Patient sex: F
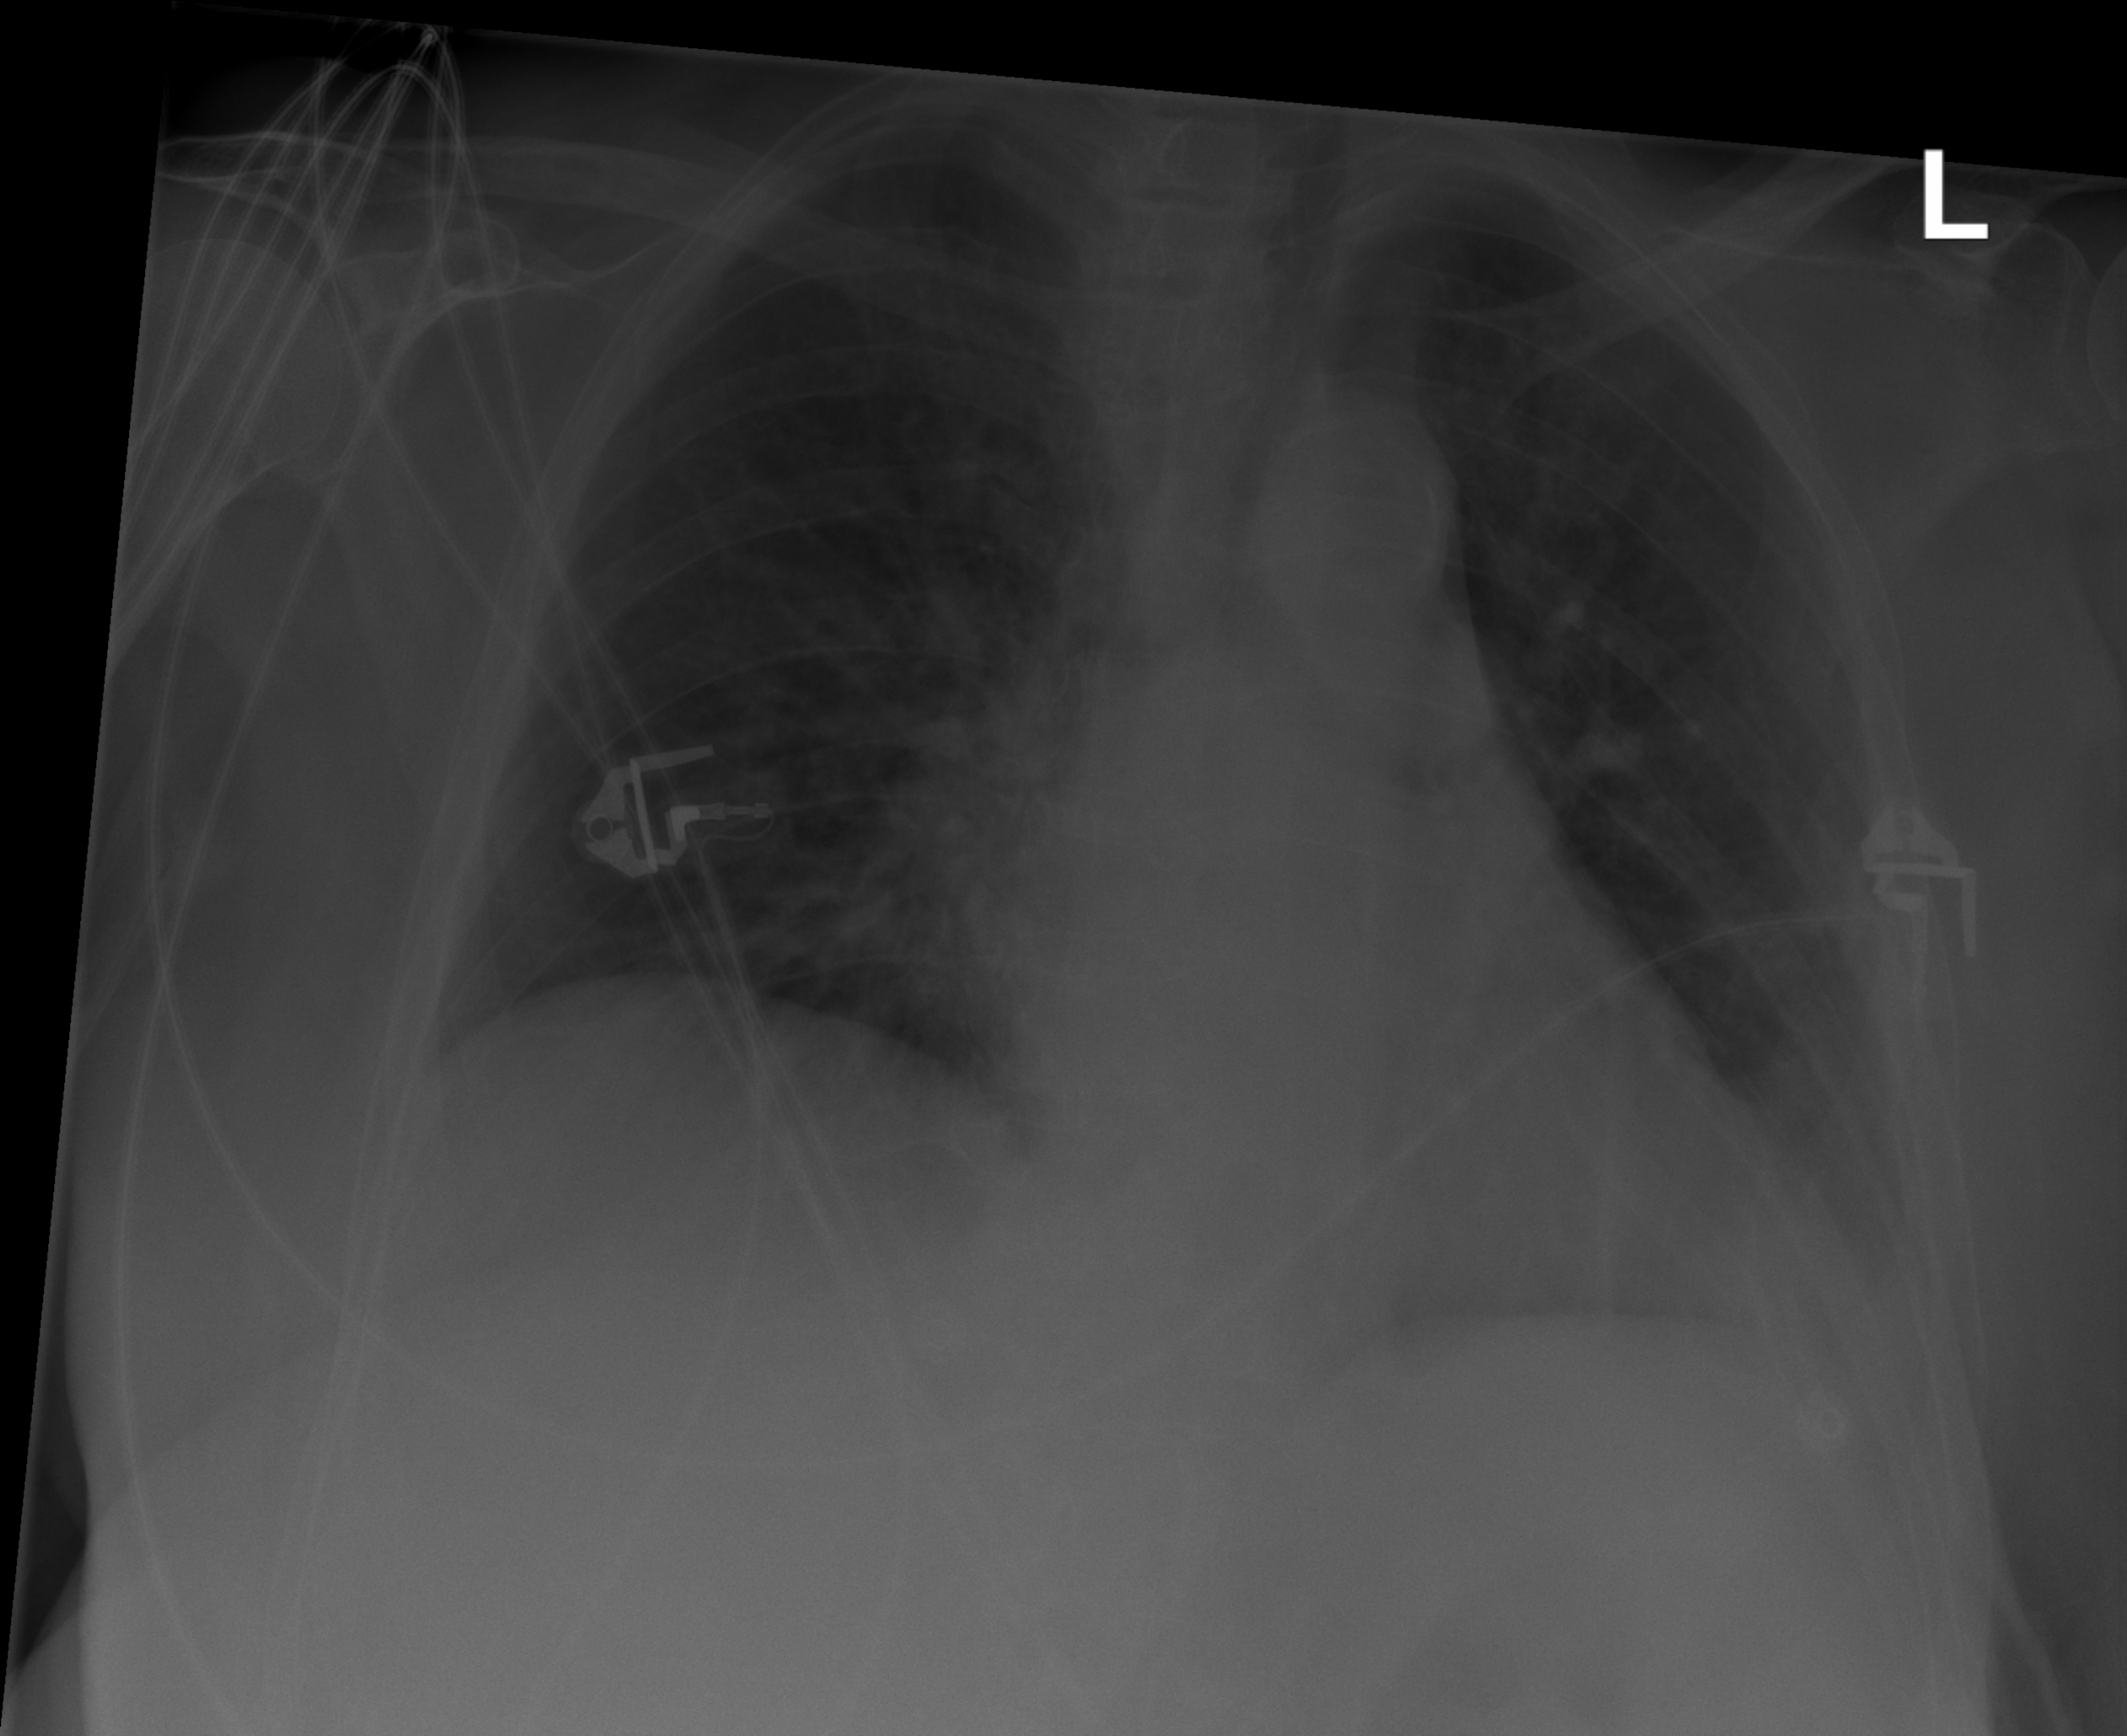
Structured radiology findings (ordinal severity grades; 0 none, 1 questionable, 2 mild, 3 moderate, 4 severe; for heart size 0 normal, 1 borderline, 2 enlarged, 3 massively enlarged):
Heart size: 0
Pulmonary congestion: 2
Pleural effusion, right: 0
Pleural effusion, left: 0
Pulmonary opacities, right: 1
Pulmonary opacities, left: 1
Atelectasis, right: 0
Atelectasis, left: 0